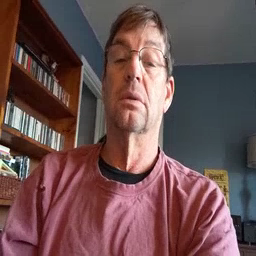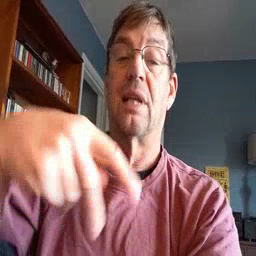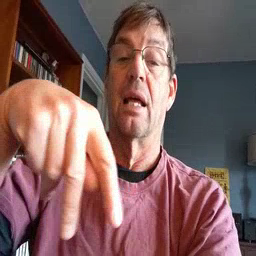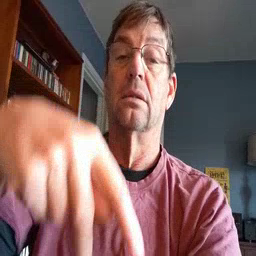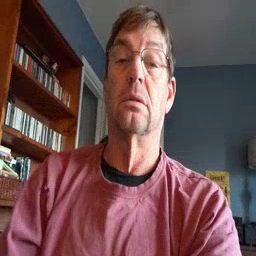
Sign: dance